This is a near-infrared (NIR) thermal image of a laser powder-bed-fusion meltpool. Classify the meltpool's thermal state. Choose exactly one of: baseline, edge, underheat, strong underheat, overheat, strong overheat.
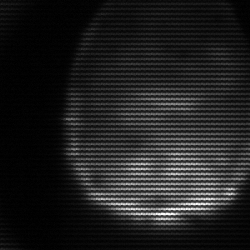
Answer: edge